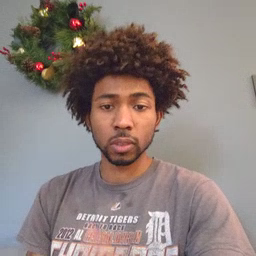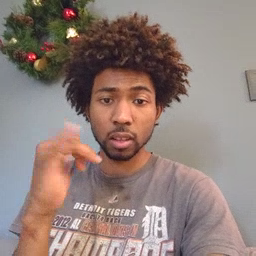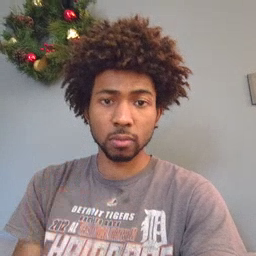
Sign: yellow